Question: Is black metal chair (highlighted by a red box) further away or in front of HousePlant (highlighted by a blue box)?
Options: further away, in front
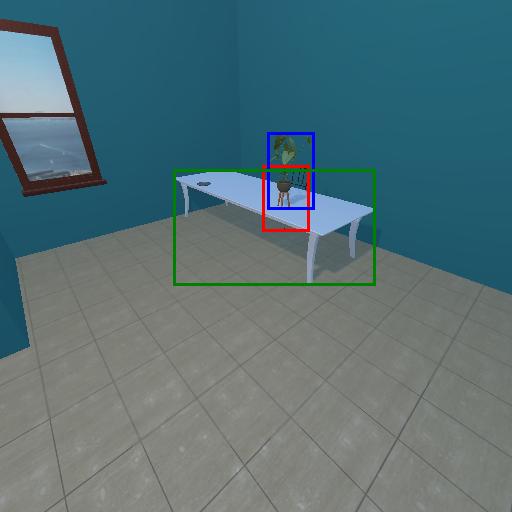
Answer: further away